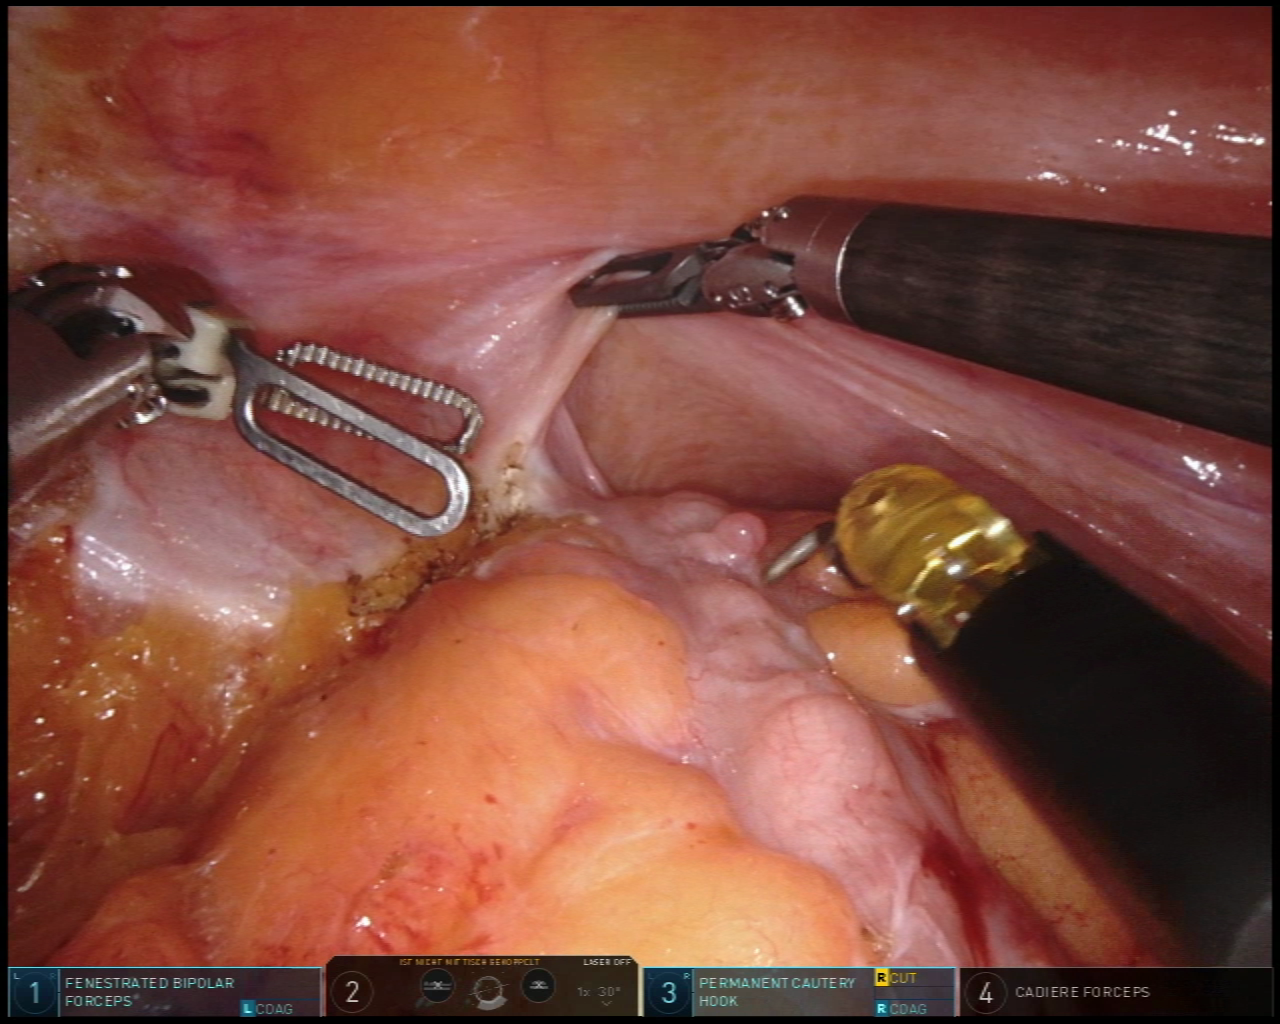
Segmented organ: colon
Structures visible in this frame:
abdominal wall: yes
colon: yes
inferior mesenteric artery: no
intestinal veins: no
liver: no
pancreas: no
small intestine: no
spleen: no
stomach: no
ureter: no
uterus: no
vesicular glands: no